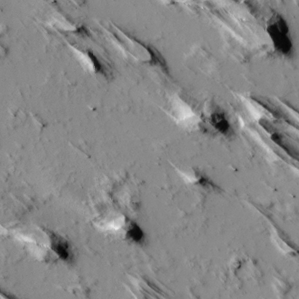
Label: non_frost